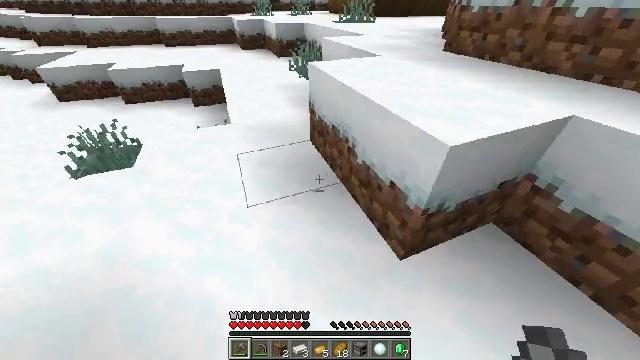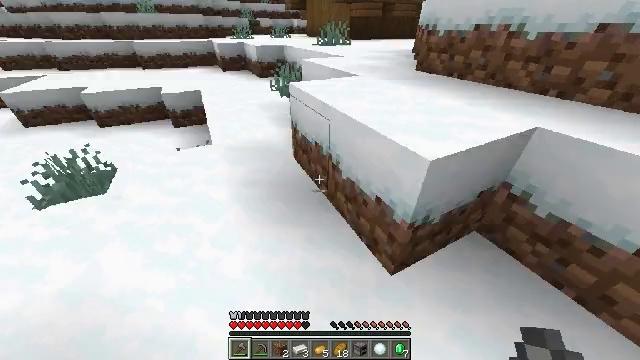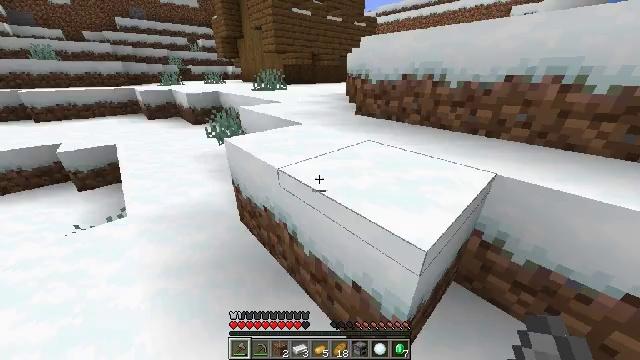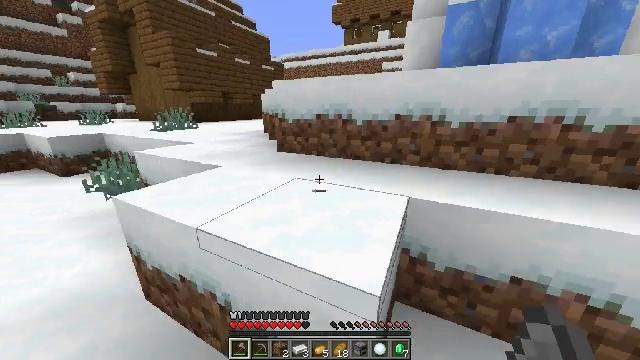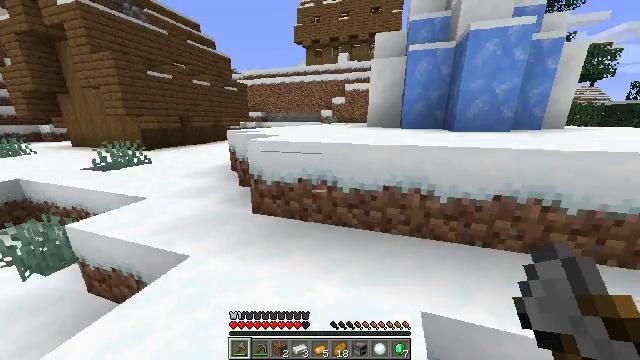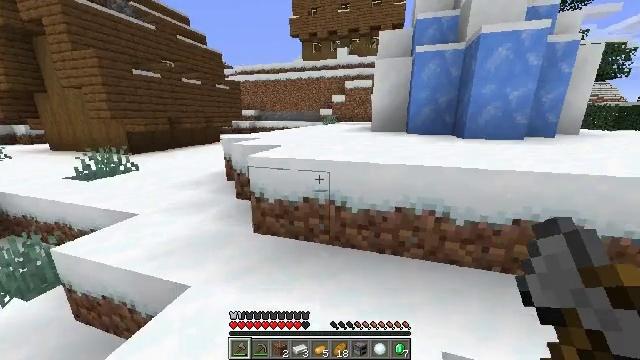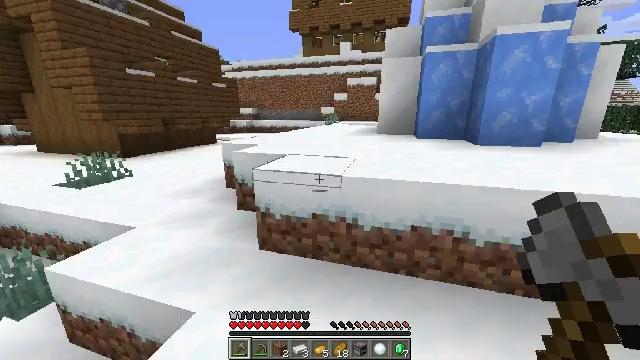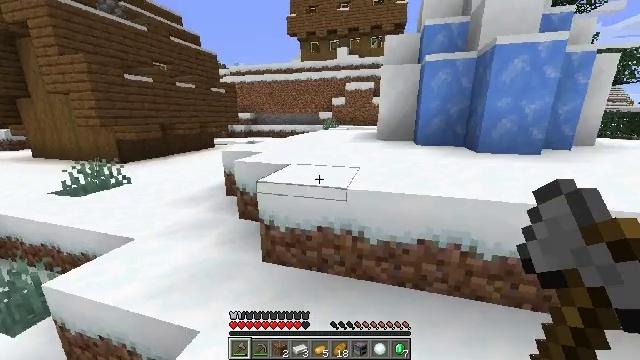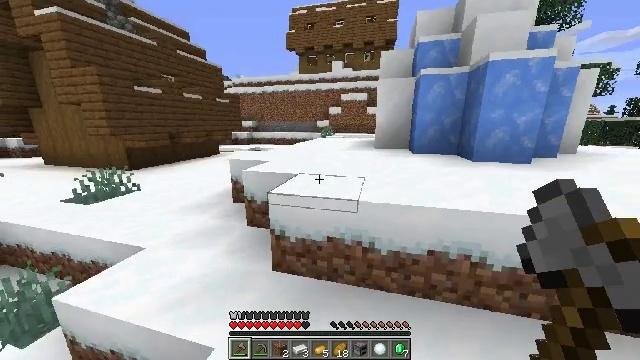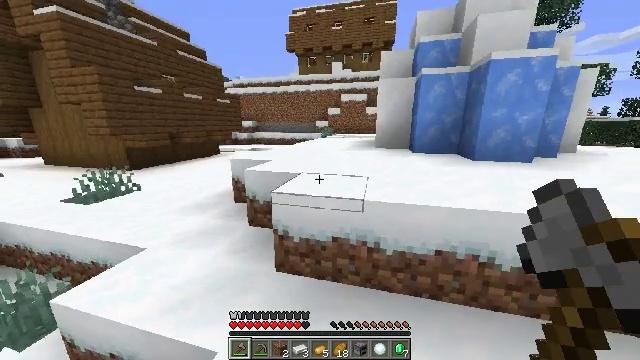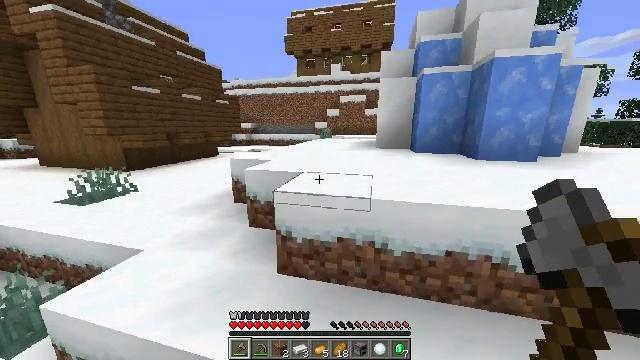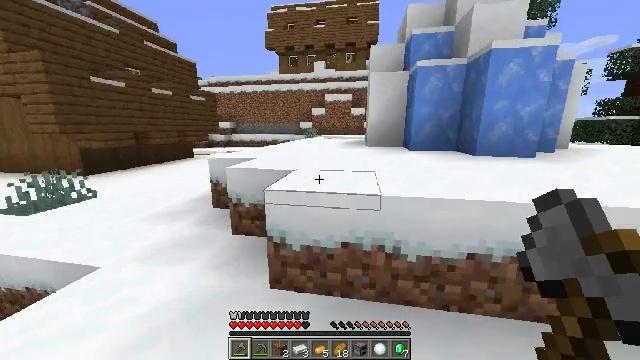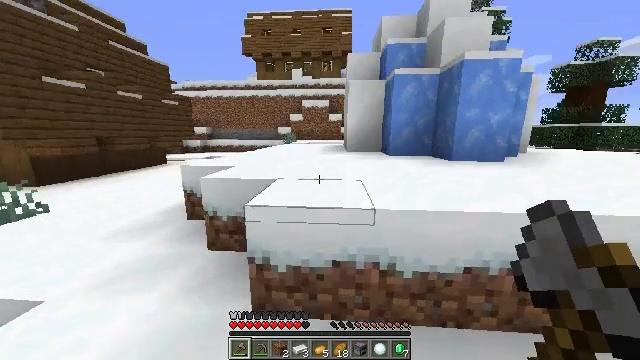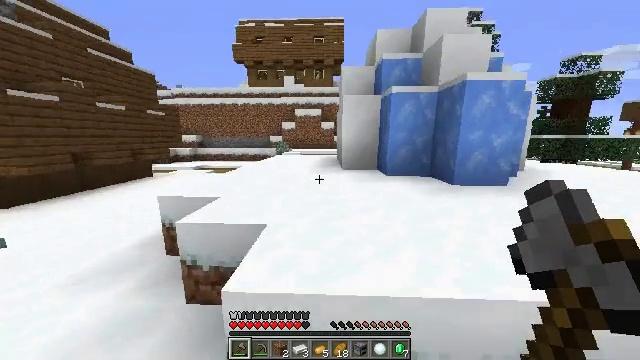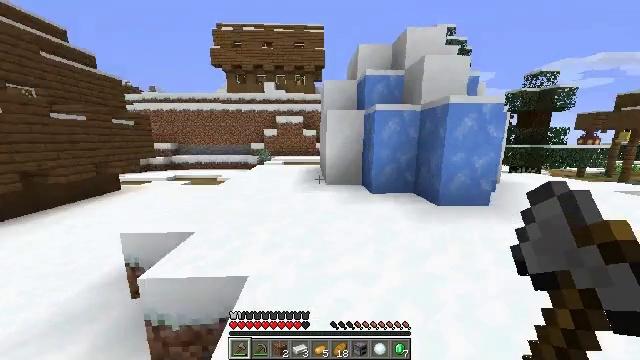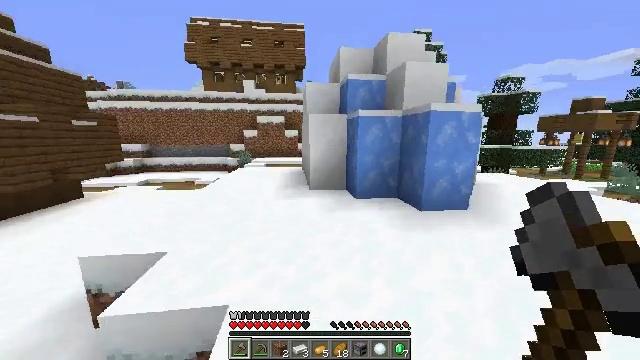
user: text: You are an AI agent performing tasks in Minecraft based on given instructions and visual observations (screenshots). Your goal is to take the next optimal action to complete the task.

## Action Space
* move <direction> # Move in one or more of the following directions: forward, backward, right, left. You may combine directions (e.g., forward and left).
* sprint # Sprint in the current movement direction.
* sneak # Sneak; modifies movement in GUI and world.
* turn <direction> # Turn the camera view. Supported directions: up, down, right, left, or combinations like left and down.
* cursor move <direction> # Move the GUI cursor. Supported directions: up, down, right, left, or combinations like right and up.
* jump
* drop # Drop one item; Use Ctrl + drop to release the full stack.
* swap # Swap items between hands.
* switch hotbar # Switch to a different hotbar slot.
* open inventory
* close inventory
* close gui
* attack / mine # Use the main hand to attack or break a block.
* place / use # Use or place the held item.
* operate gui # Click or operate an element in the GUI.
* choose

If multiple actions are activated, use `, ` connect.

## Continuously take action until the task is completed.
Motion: motion action
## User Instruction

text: Break the stripped spruce wood to gather it.
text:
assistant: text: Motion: move forward, sprint, turn right and up
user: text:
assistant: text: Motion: move forward, sprint, turn right and up
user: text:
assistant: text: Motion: move forward, sprint, turn right and up, jump
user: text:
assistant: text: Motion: move forward, sprint, turn right and up, jump
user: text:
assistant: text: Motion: move forward, sprint, jump
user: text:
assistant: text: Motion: move forward, sprint, jump
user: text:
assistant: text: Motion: move forward, sprint, jump
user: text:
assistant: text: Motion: move forward, sprint, turn right, jump
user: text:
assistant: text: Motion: move forward, sprint, jump
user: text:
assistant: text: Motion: move forward, sprint, jump
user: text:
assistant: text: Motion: move forward, sprint, turn right and up, jump
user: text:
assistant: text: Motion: move forward, sprint, turn right, jump
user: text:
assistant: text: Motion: move forward, sprint, turn right, jump
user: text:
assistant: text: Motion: move forward, sprint, turn right, jump
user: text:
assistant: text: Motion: move forward, sprint, turn right, jump
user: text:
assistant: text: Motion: move forward, sprint, turn right and down, jump
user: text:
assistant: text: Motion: move forward, sprint, turn right and down, jump
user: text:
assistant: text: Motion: move forward, turn right and down
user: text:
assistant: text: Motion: turn right
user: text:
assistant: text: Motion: turn right
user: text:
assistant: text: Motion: move forward, turn right
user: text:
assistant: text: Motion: move forward
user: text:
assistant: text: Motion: move forward
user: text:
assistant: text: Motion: move forward, sprint
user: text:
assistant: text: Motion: move forward, sprint
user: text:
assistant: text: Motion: move forward, sprint, turn right and down
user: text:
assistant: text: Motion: move forward, sprint, turn right and down
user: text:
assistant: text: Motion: move forward, sprint, turn right
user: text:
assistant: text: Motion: move forward, sprint, turn right and down
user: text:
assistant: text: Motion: move forward, sprint, turn right and down